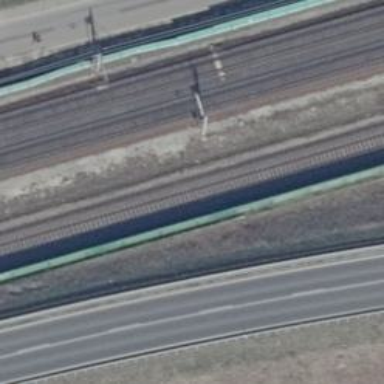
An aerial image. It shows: Solitary milestone along the railway.